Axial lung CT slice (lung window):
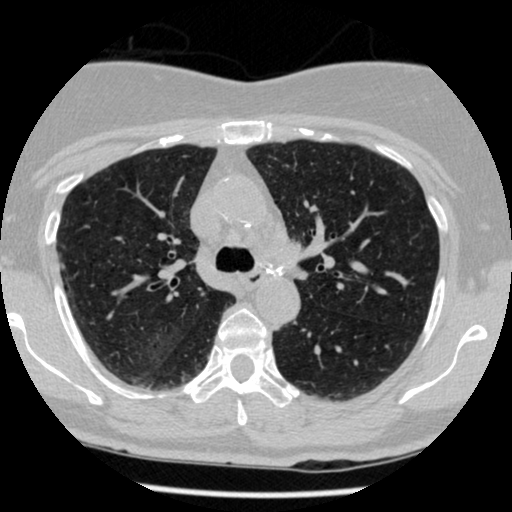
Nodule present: no